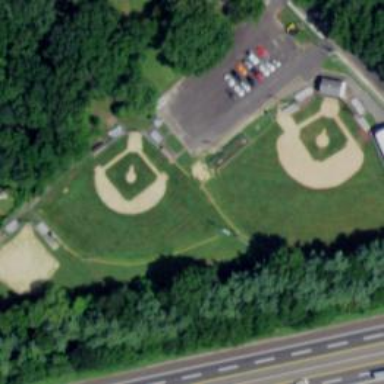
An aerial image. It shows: Baseball pitch for leisure land activities.